Question: I have some very standard code for UIActionSheet that works well on production.
'''
-(void) showGameMenu
{
UIActionSheet * const activeSheet = [[UIActionSheet alloc] initWithTitle:@"Game"
delegate:self
cancelButtonTitle:@"Cancel"
destructiveButtonTitle:nil
otherButtonTitles:@"New Game", @"Save Game", @"Load Game", @"Email Game", @"Share Position", @"Setup Position", nil];
[activeSheet setTag:Framework::GameMenuButton];
[self showActionSheetOnToolbar:activeSheet];
}
-(void) showActionSheetOnToolbar:(UIActionSheet *)sheet
{
[sheet showFromBarButtonItem:_gameItem animated:YES];
}
'''
_gameItem is not nil and is a proper UIBarButtonItem for the "Game" item as shown in the screenshot. The code has been working well on production until recently I tried to compile the same project with iOS 8 (it was compiled with iOS 7).
Suddenly, the menu got cut-off around the bottom edge of the device. Furthermore, there was a transparent black-thing covered about 3/4 of the screen horizontally.
I have no clue why this happens and not sure how to fix it.

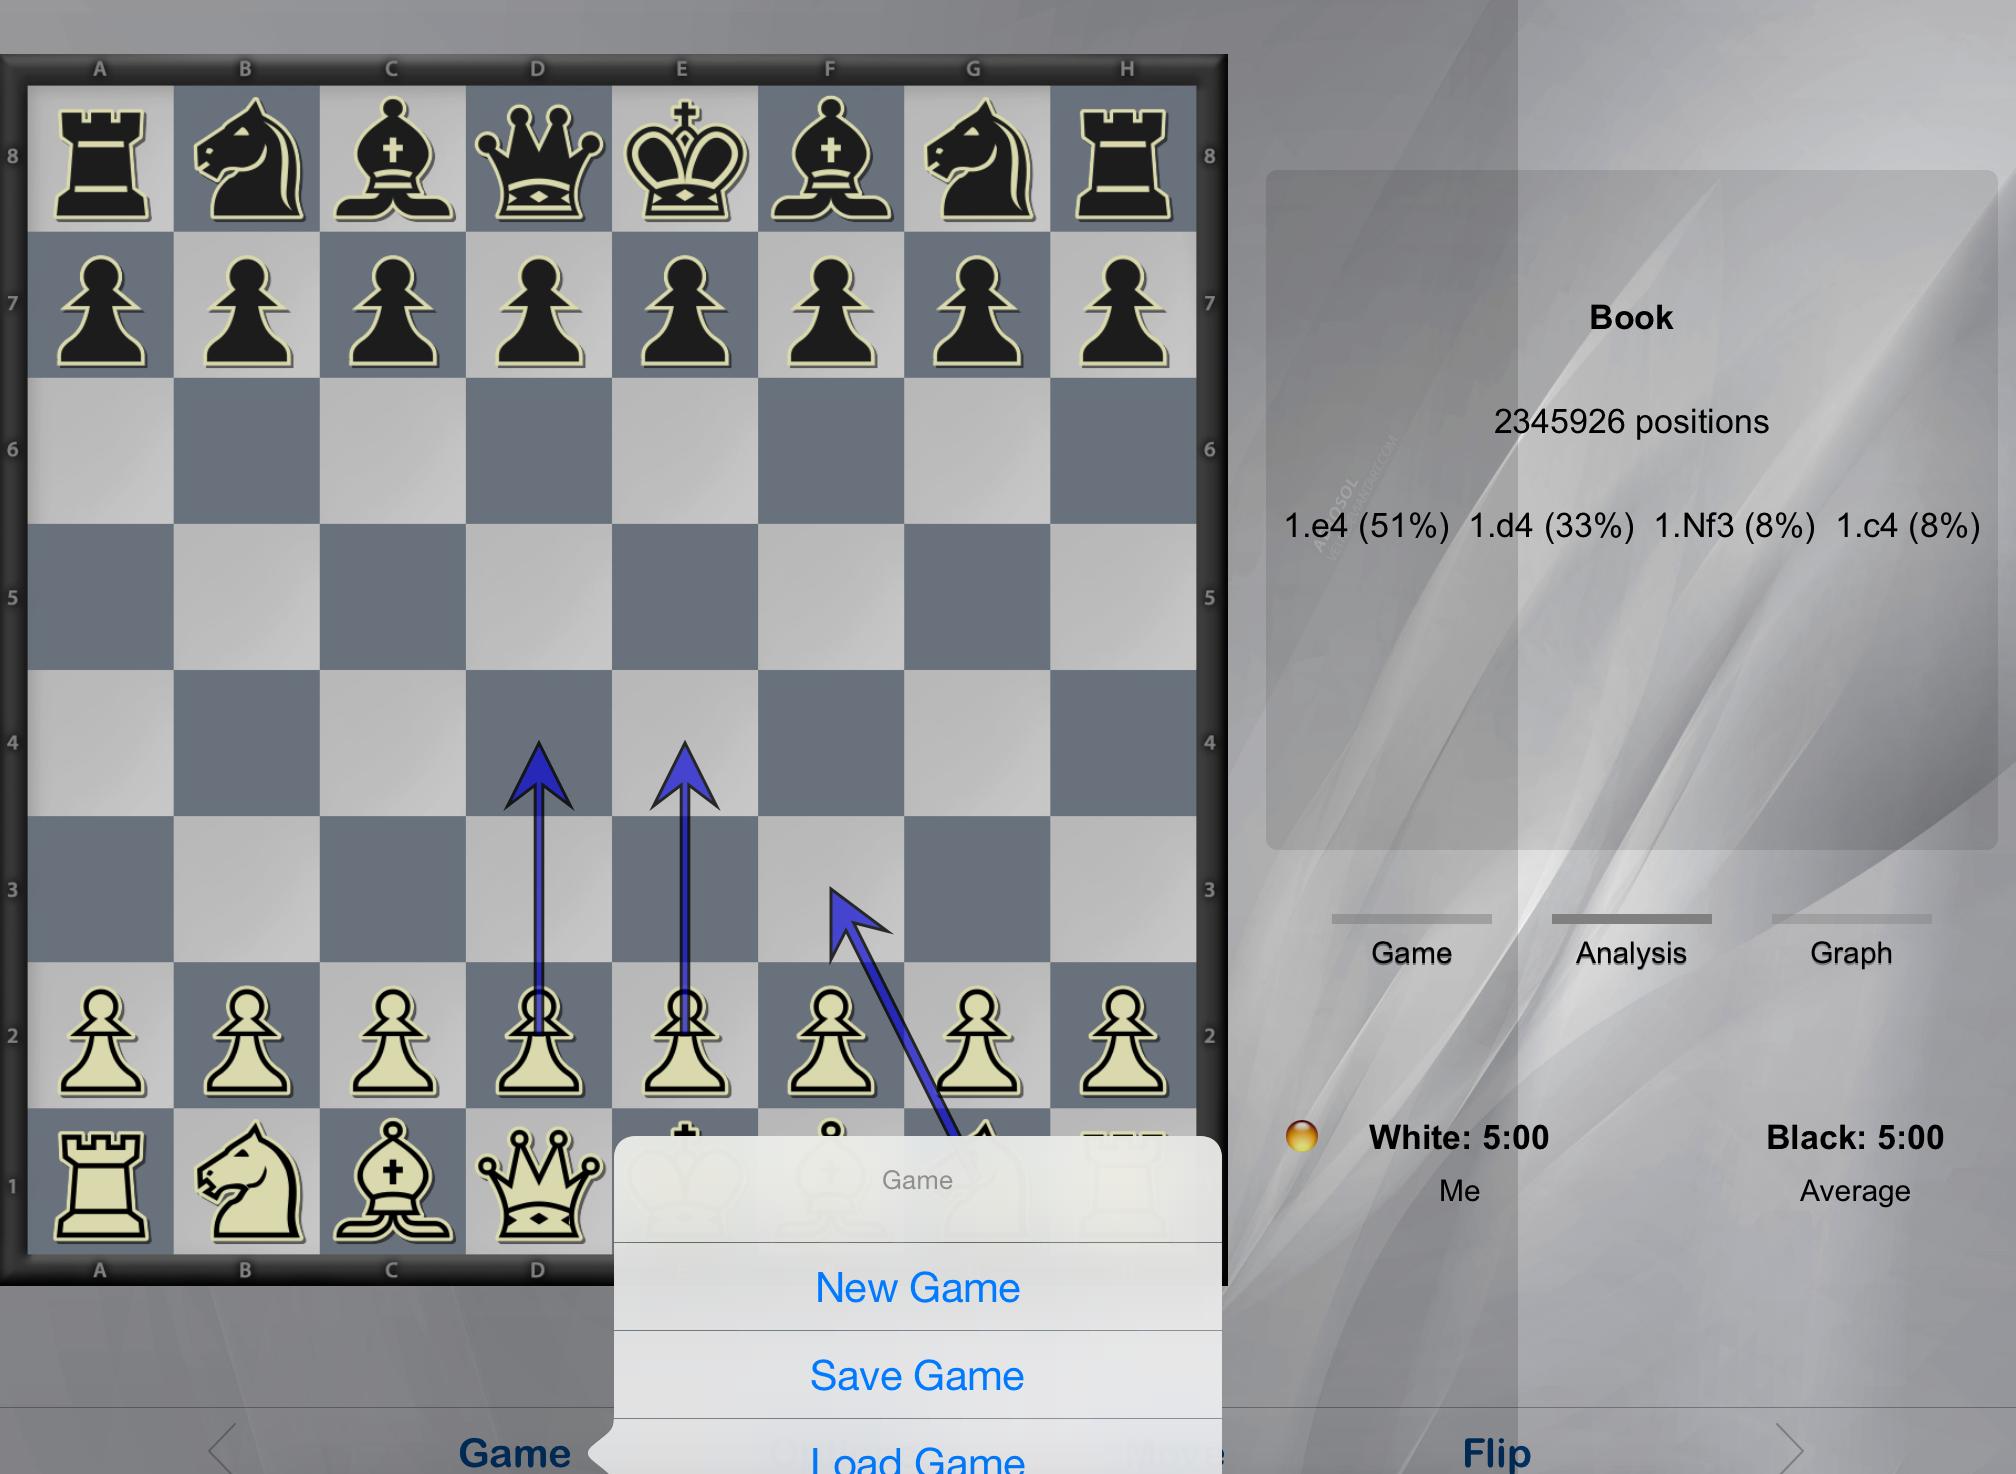
Answer: Are you using auto-layout?
I am not sure but it can be about constraints.I say this because your "Game" and "Flip" buttons look smaller than what you expected.
So I recommend you to delete constraints on your view to your main view and add them again without checking "constrain to margins" via "pin" menu from bottom.
If this is not the case please add what you see in iOS 7.